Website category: sports
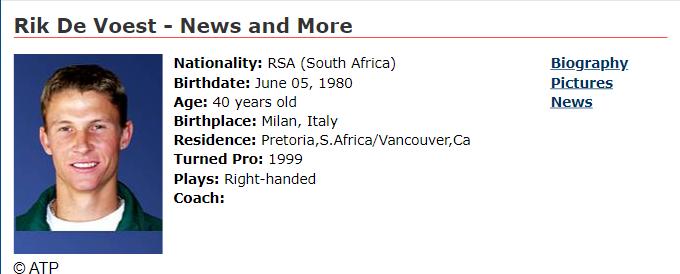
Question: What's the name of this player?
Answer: Rik De Voest

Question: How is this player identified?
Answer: Rik De Voest

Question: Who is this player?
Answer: Rik De Voest

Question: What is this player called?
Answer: Rik De Voest

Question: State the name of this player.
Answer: Rik De Voest

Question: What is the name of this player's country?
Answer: RSA

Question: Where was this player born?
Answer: RSA

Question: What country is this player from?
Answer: RSA

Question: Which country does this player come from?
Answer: RSA

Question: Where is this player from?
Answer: RSA

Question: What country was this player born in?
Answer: RSA

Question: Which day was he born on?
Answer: June 05, 1980

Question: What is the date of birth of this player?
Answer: June 05, 1980

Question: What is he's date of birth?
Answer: June 05, 1980

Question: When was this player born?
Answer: June 05, 1980

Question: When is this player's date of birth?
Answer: June 05, 1980

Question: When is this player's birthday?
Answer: June 05, 1980

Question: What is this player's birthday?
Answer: June 05, 1980

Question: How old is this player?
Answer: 40 years old

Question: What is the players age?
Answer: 40 years old

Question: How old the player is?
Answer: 40 years old

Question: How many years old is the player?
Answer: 40 years old

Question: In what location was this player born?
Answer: Milan, Italy

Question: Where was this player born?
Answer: Milan, Italy

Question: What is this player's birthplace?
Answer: Milan, Italy

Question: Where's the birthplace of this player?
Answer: Milan, Italy

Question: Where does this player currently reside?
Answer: Pretoria,S.Africa/Vancouver,Ca

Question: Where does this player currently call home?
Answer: Pretoria,S.Africa/Vancouver,Ca

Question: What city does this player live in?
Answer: Pretoria,S.Africa/Vancouver,Ca

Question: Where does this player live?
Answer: Pretoria,S.Africa/Vancouver,Ca

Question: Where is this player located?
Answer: Pretoria,S.Africa/Vancouver,Ca

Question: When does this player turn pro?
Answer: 1999

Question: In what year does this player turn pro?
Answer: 1999

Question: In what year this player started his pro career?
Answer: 1999

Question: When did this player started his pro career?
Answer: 1999

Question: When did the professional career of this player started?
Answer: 1999

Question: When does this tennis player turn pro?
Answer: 1999

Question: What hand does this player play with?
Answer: Right-handed

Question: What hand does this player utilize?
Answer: Right-handed

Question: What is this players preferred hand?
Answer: Right-handed

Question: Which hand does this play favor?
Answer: Right-handed

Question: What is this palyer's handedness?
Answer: Right-handed